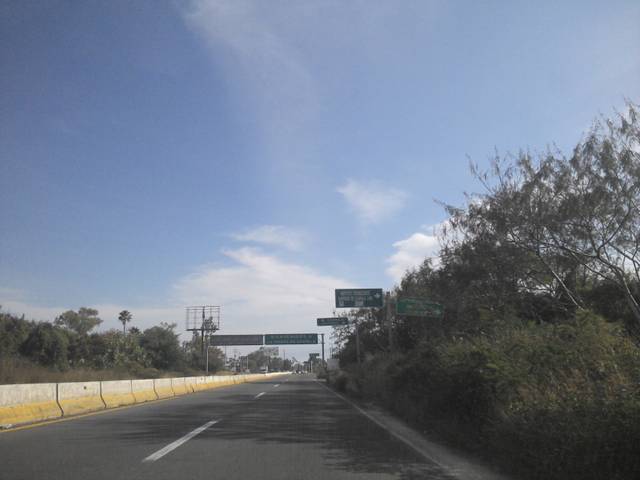
Region: Mexico
Coordinates: 20.318, -103.197